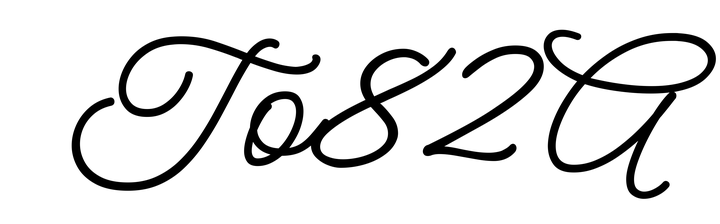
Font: MeowScript-Regular